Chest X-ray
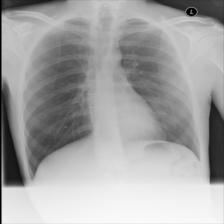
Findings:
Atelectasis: negative
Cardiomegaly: negative
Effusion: negative
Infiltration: negative
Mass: negative
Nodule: negative
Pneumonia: negative
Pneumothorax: negative
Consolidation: negative
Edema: negative
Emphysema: negative
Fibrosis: negative
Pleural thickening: negative
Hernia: negative